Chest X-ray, PA view. Patient: 52 years old, sex M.
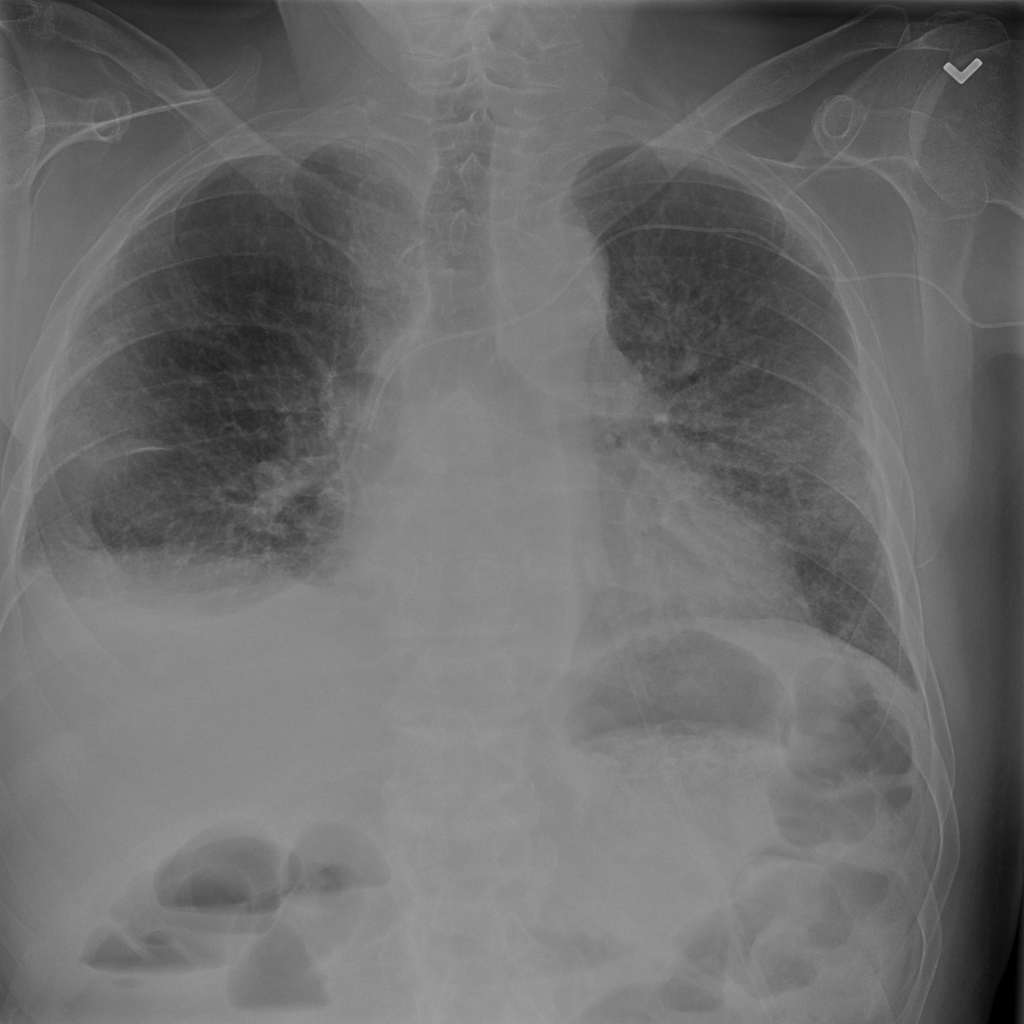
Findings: Atelectasis, Effusion, Infiltration